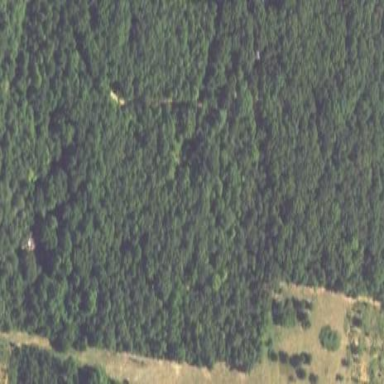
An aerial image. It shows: Mixed woodland area with variety of leaf types and cycles. It is mixed forest land.